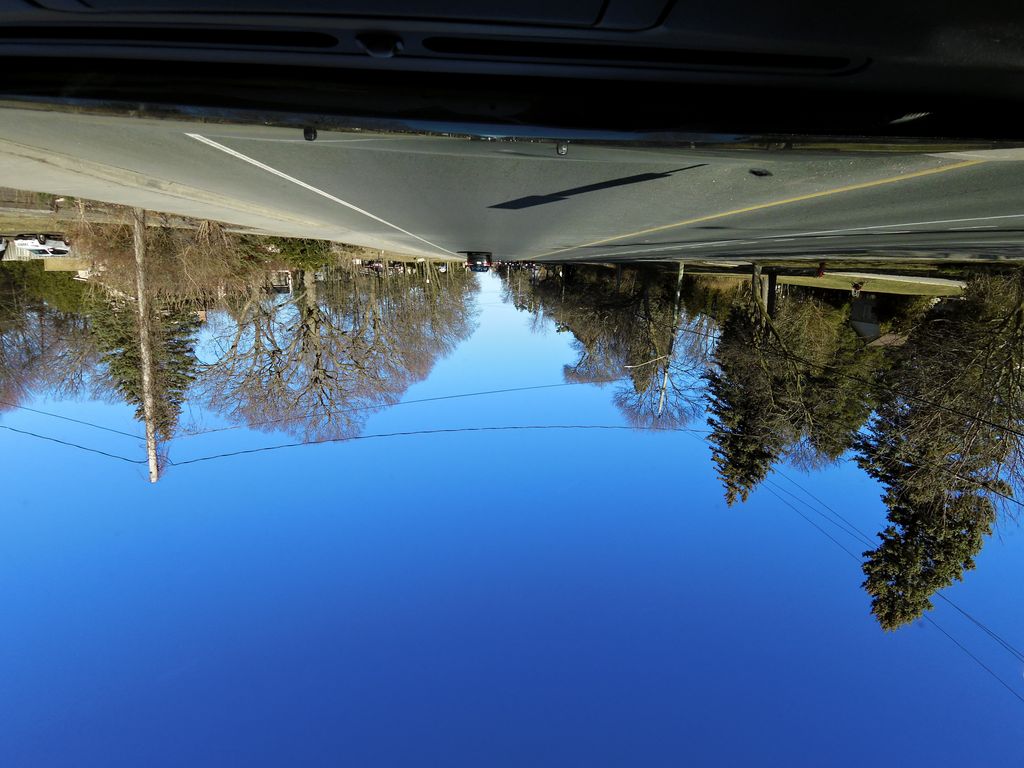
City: hamilton